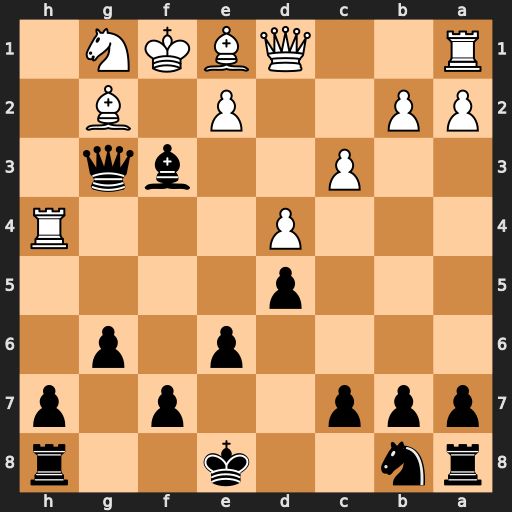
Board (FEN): rn2k2r/ppp2p1p/4p1p1/3p4/3P3R/2P2bq1/PP2P1B1/R2QBKN1
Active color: b
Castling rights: kq
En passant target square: -
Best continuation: Bxg2#